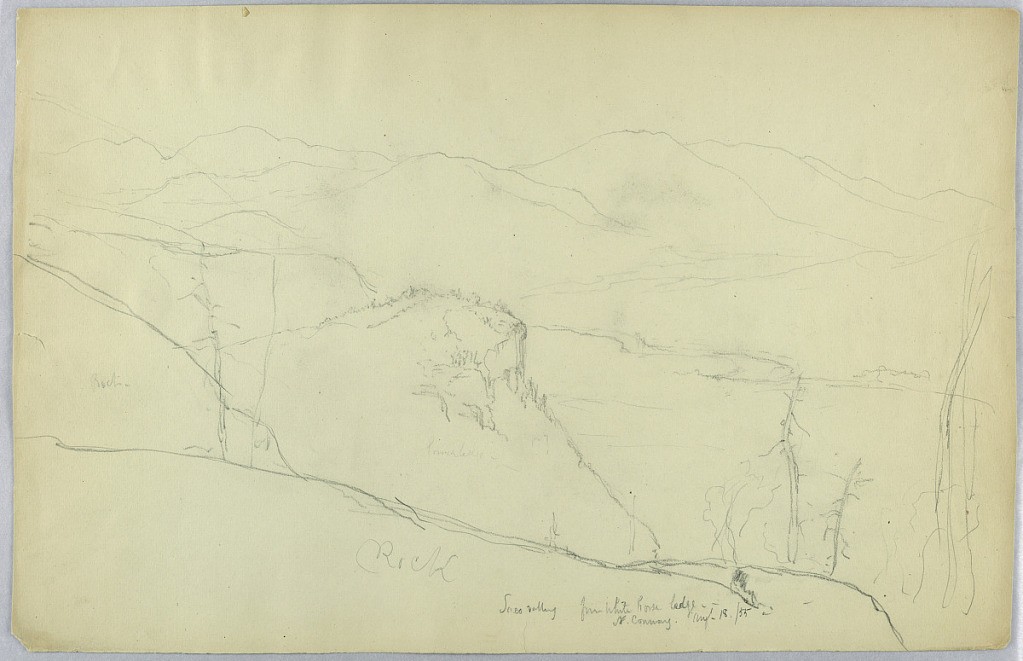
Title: Saco Valley from White Horse Ledge, North Conway
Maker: Daniel Huntington, American, 1816–1906
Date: August 18, 1855
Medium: Graphite on pale green paper
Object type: Drawing
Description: Rock ledges, foreground. Bare tree trunks, lower right. Valley and mountains beyond.